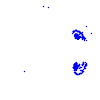
Particle: electron